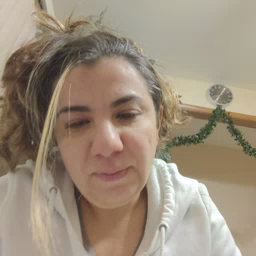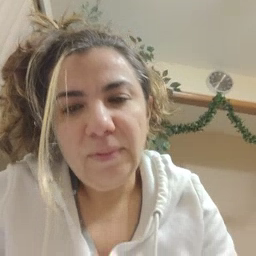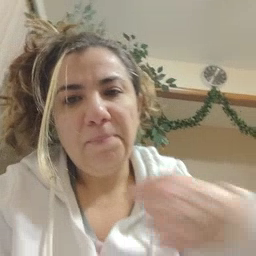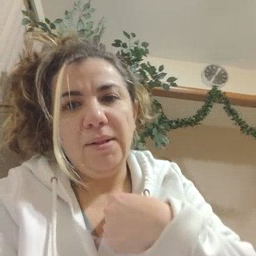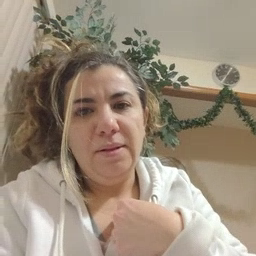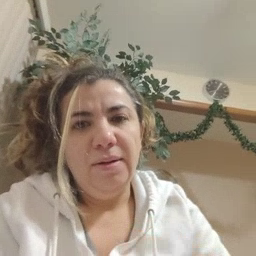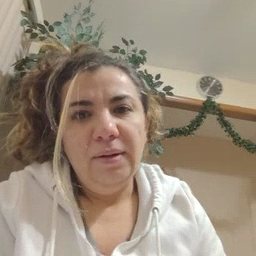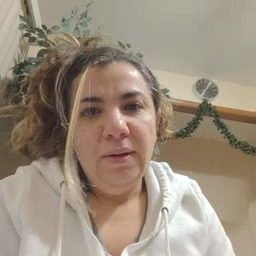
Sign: minemy